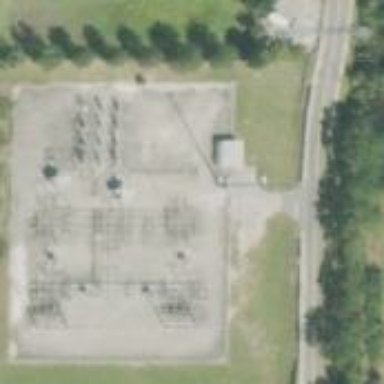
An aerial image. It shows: Distribution level power substation enclosed by fence.